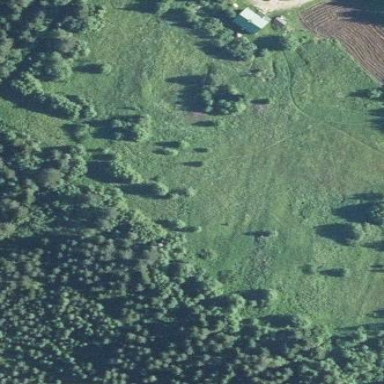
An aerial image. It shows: Beautiful meadow.